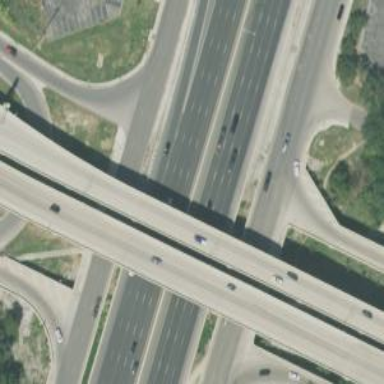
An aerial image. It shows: Asphalt motorway.